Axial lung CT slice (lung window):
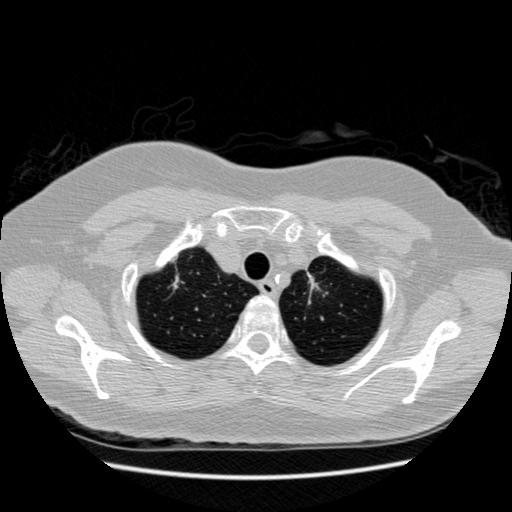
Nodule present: no